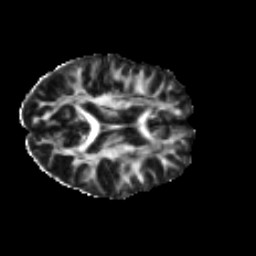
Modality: FA
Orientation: axial
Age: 45
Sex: female
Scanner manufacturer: ge
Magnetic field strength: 3 T
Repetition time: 7.8 s
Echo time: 0.0606 s